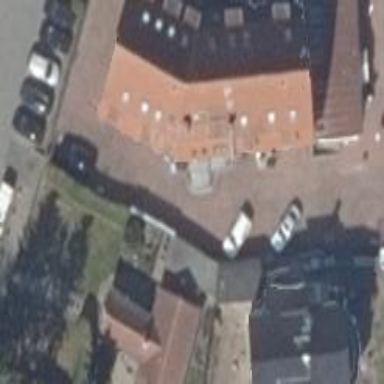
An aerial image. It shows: Gabled roof hotel.